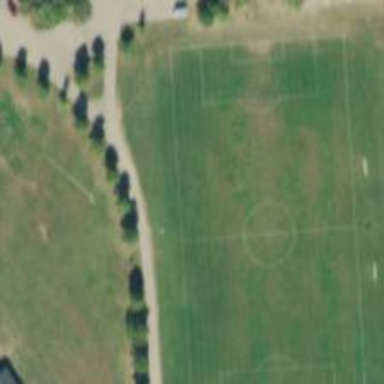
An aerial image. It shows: Soccer pitch for leisureland activities.